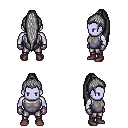
a pixel art fantasy rpg character, male body template, dark elf, purple skin, steel chest armor, metal pants, gray extra-long topknot hairstyle, metal gloves, maroon shoes, four views (front, back, left, right), 2x2 character sprite sheet, small pixel art, hard edges, no anti-aliasing